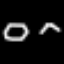
Label: octagon